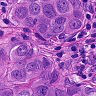
Metastatic tissue present: yes